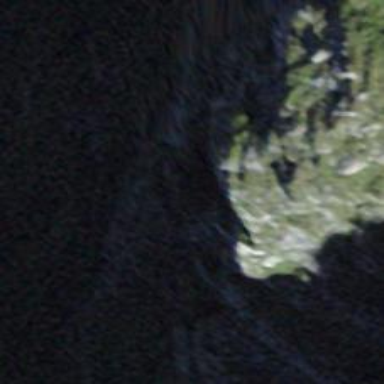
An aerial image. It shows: Cliff in nature.